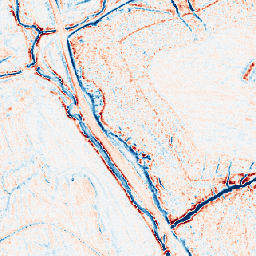
Category: edge_preserving
Decomposition family: anisotropic_diffusion
Decomposition parameters: iterations: 10
kappa: 50
gamma: 0.15
Upsampling method: area
Upsampling parameters: scale: 4
Upsampling scale: 4